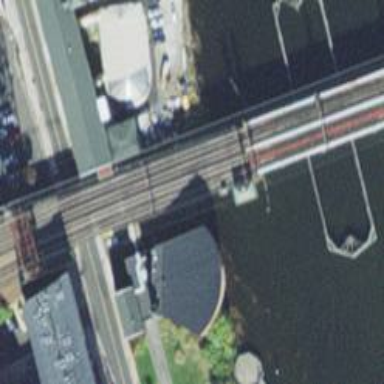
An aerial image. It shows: Movable swing bridge for rail transportation with contact line electrification.